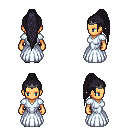
a pixel art fantasy rpg character, female body template, human, tanned skin, underdress, gold greaves, raven extra-long topknot hairstyle, iron tiara, gray slippers, four views (front, back, left, right), 2x2 character sprite sheet, small pixel art, hard edges, no anti-aliasing